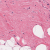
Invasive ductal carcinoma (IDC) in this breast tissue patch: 0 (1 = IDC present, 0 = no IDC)